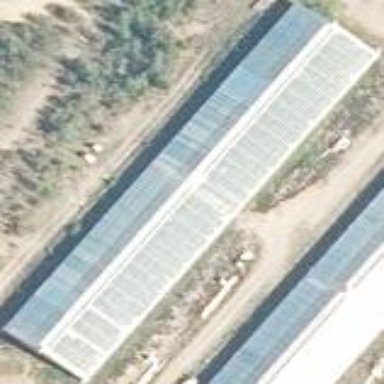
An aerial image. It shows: Greenhouse.